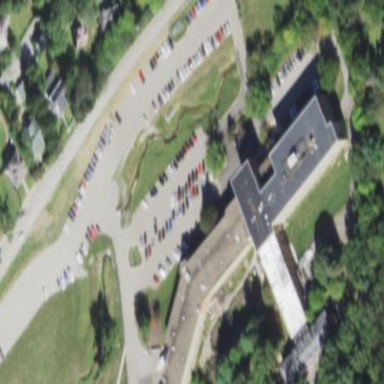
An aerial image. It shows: Nursing home building.